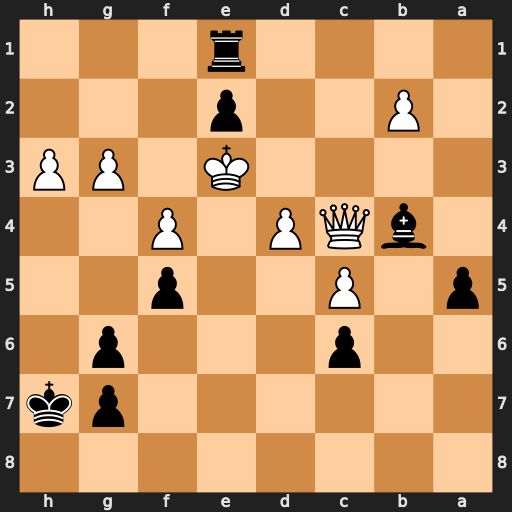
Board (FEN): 8/6pk/2p3p1/p1P2p2/1bQP1P2/4K1PP/1P2p3/4r3
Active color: b
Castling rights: -
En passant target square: -
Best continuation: Rc1 Qxe2 Re1 Qxe1 Bxe1